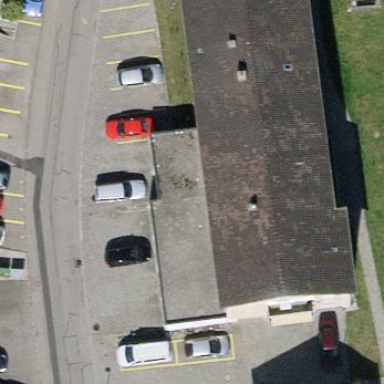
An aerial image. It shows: Gabled roof on building that houses apartments.